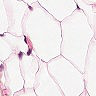
Metastatic tissue present: no